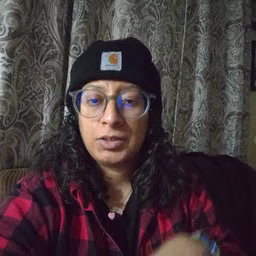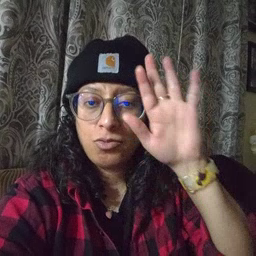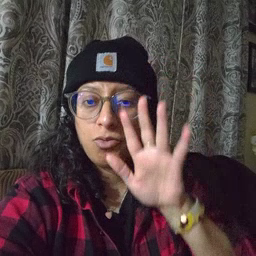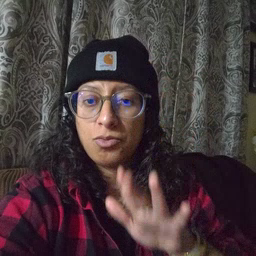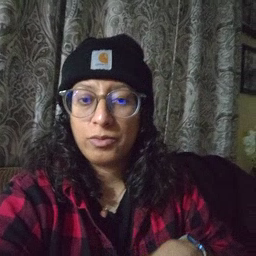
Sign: snow